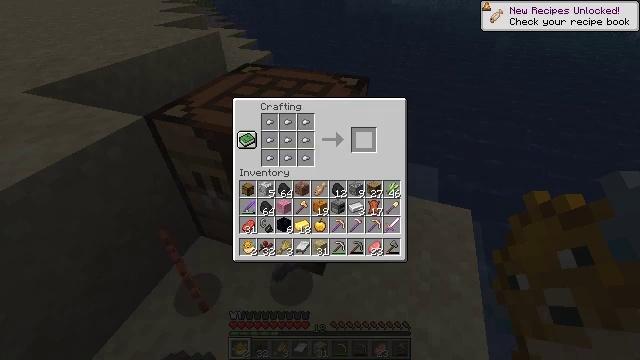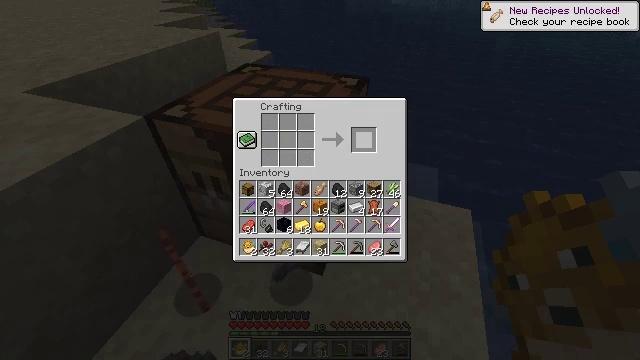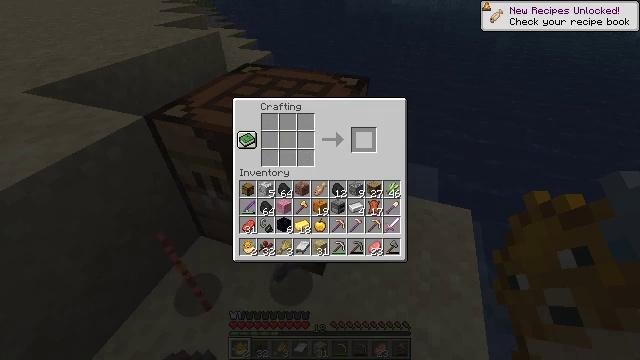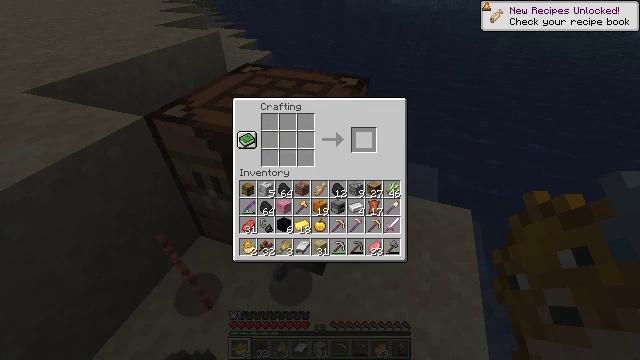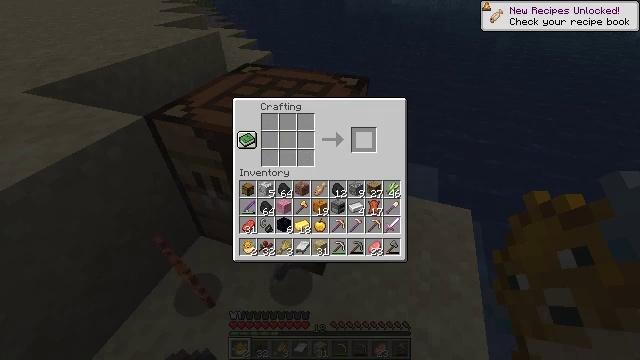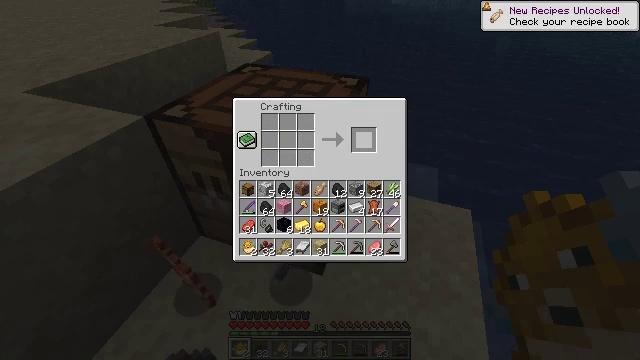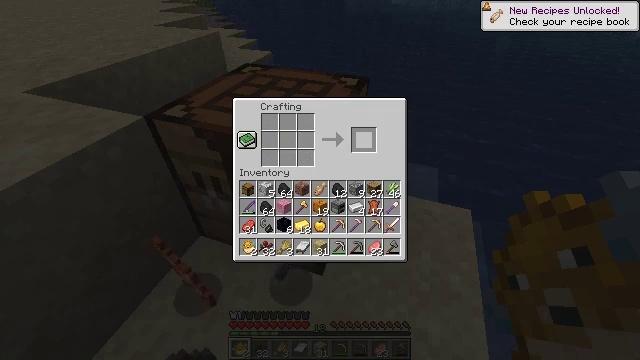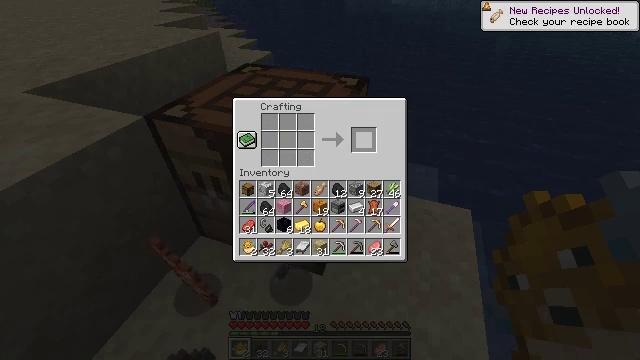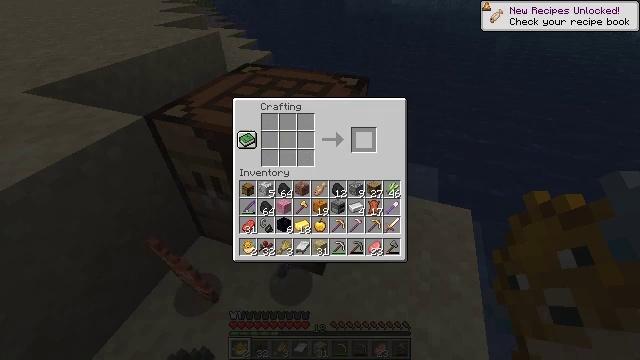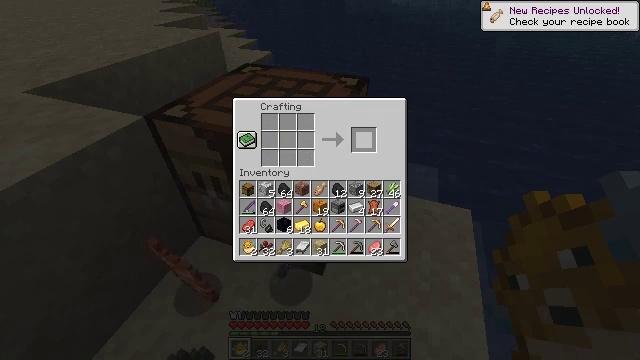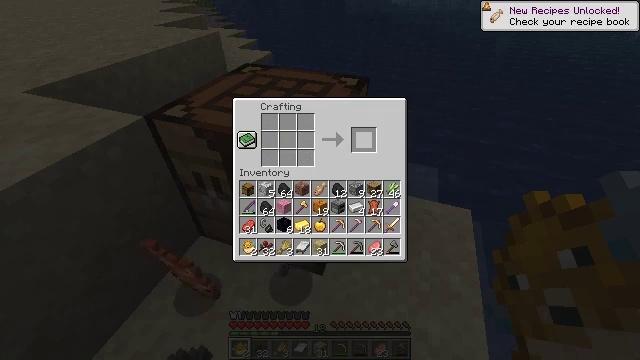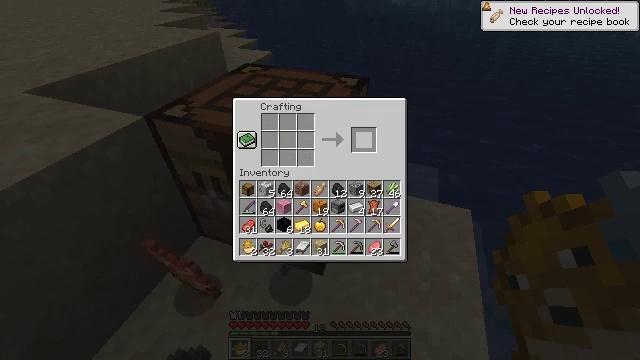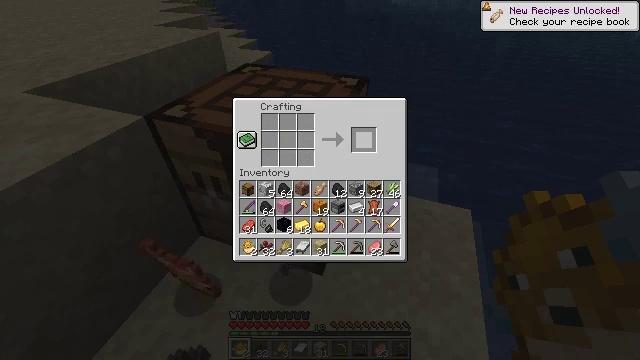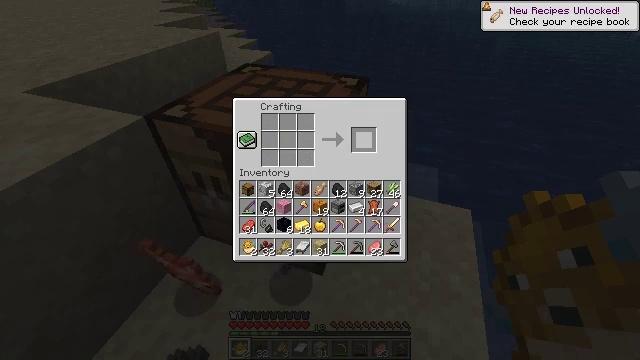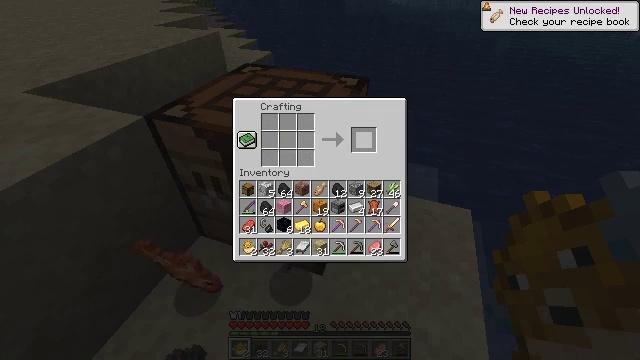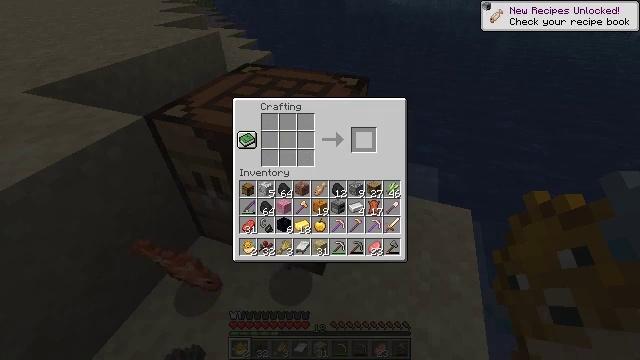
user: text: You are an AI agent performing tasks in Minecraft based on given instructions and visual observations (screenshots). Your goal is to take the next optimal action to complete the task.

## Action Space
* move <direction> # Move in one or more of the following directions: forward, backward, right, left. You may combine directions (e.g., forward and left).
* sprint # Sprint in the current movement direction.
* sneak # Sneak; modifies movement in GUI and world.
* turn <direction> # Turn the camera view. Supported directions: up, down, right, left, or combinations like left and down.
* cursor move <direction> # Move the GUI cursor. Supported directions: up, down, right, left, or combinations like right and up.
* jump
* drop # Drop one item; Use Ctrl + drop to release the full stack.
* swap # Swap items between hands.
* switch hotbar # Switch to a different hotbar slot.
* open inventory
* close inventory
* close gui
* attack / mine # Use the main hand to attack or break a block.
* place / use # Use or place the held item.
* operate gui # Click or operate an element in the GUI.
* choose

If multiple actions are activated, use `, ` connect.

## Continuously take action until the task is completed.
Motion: motion action
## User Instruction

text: Remove a pufferfish from the inventory.
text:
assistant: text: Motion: sneak, open gui
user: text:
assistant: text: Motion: sneak
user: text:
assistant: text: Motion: sneak
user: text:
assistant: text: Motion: sneak
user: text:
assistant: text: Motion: sneak
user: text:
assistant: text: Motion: sneak
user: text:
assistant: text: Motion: sneak
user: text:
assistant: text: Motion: sneak
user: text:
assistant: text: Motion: sneak
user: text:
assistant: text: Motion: sneak
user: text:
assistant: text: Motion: sneak
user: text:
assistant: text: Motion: no_op
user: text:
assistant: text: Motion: no_op
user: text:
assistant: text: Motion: no_op
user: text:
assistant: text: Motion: no_op
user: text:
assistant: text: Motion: no_op
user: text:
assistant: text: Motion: no_op
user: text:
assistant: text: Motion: no_op
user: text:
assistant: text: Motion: no_op
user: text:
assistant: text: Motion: no_op
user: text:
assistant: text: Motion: no_op
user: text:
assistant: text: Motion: no_op
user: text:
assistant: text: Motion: no_op
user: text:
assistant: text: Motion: no_op
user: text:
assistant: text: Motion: no_op
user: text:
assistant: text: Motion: no_op
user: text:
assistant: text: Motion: no_op
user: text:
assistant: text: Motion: no_op
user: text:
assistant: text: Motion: no_op
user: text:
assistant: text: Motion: no_op